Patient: sex F, age 62
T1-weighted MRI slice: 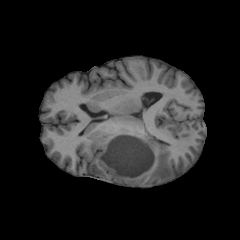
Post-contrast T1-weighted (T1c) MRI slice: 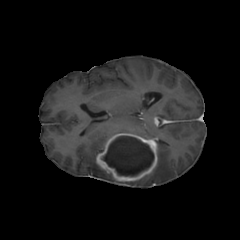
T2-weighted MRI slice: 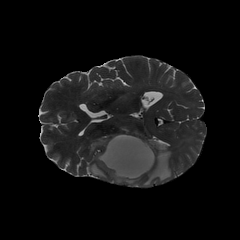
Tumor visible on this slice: yes
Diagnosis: Glioblastoma, IDH-wildtype
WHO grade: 4